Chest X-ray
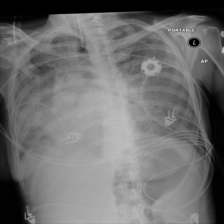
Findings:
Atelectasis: negative
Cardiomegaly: negative
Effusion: negative
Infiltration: negative
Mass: negative
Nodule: negative
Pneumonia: negative
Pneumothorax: negative
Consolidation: negative
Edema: negative
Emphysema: negative
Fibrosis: negative
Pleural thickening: negative
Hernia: negative